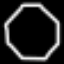
Label: octagon